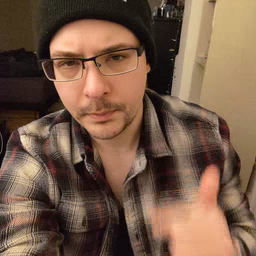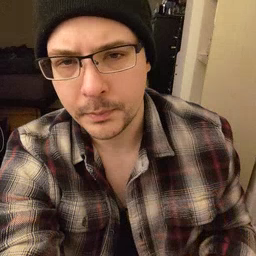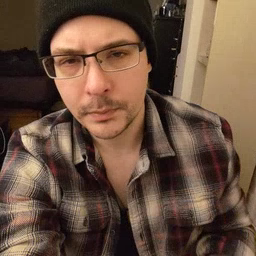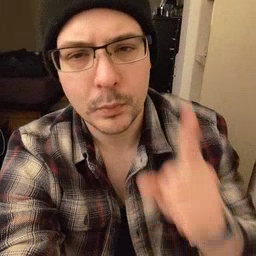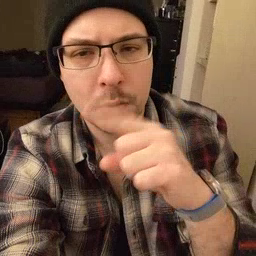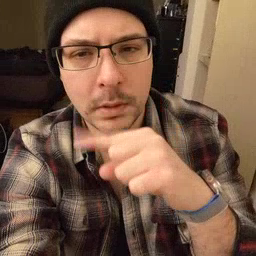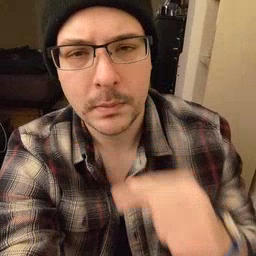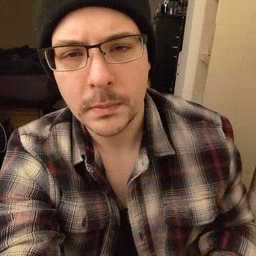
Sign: pretend